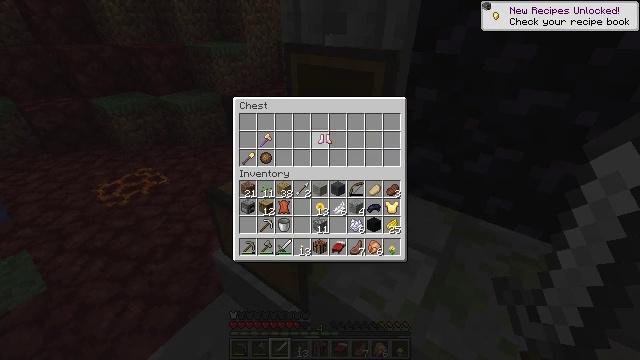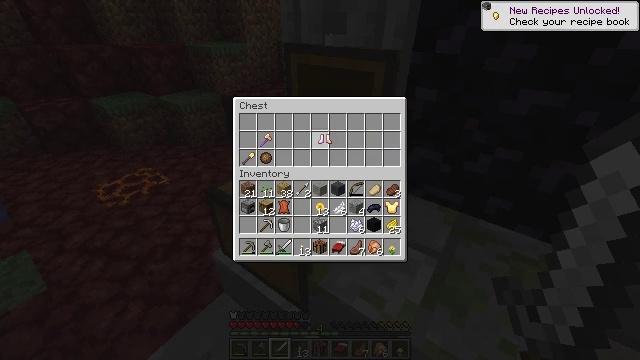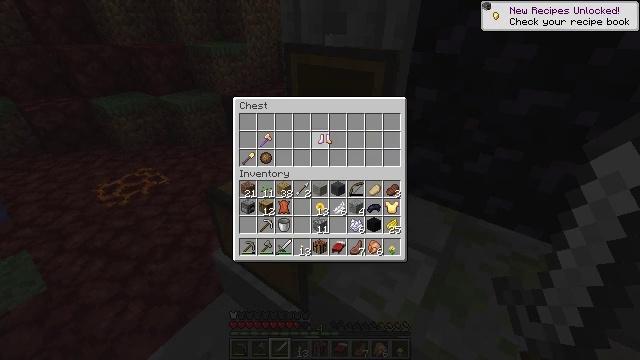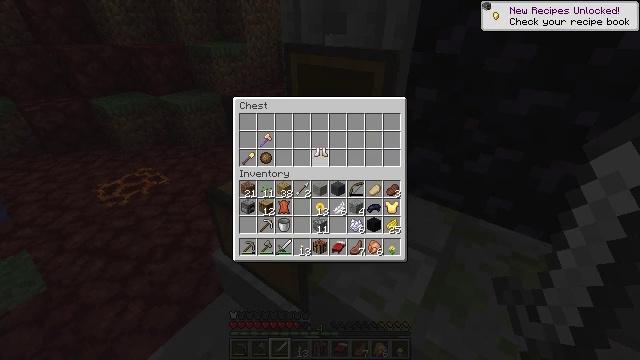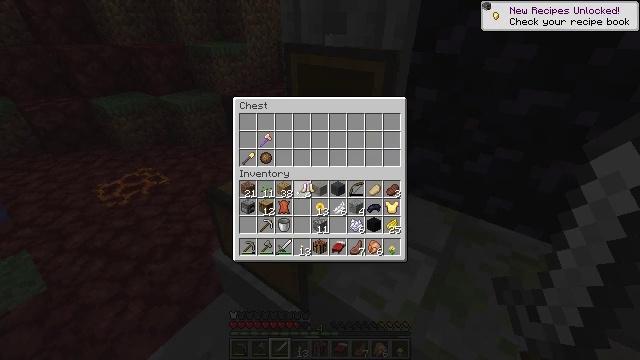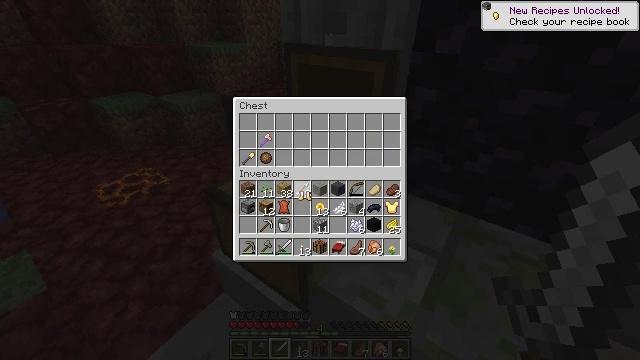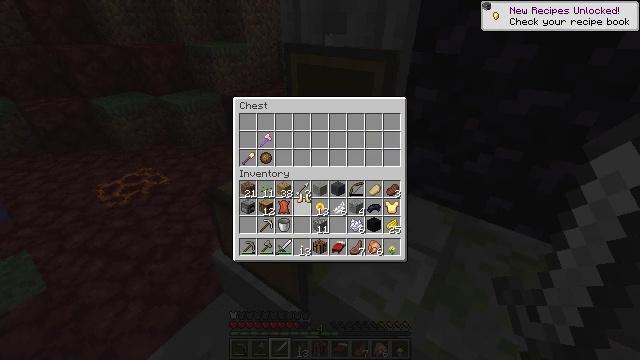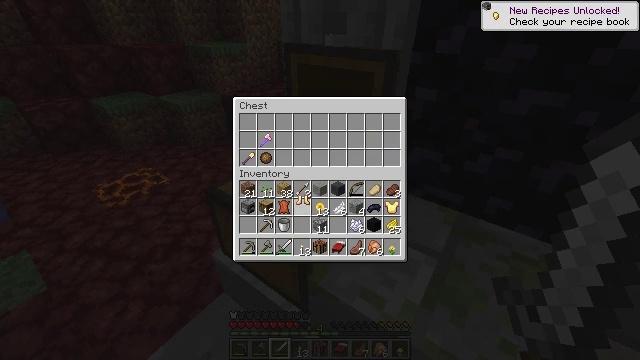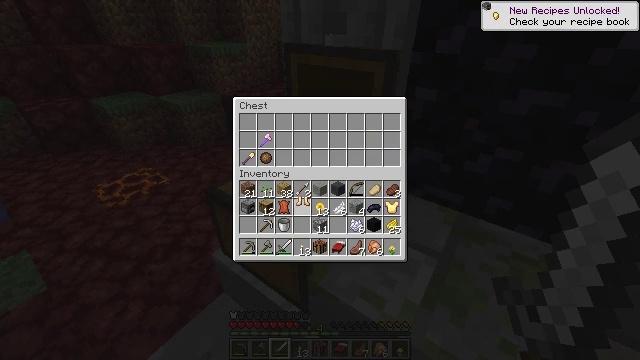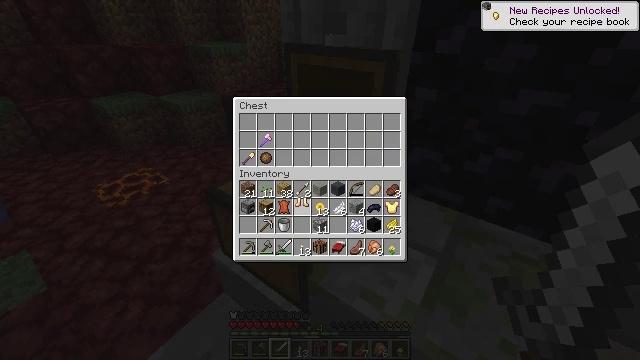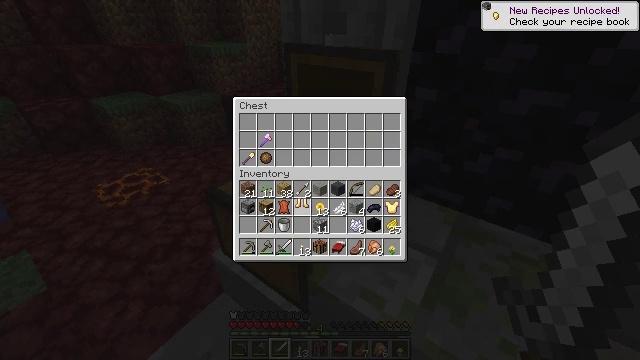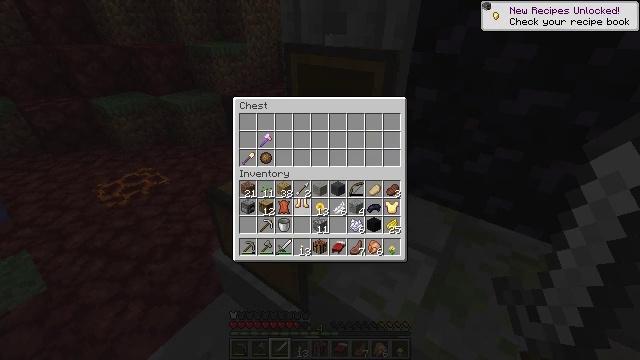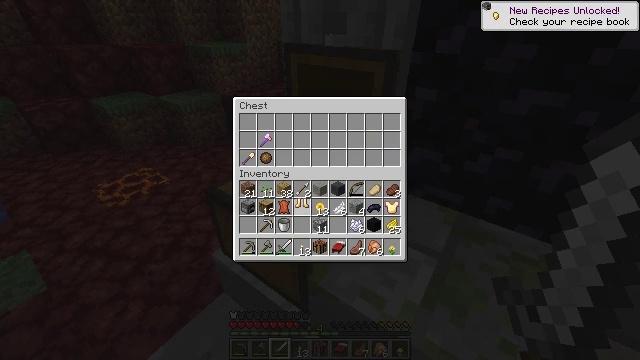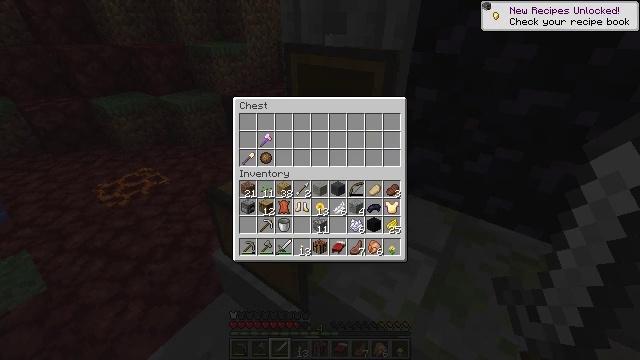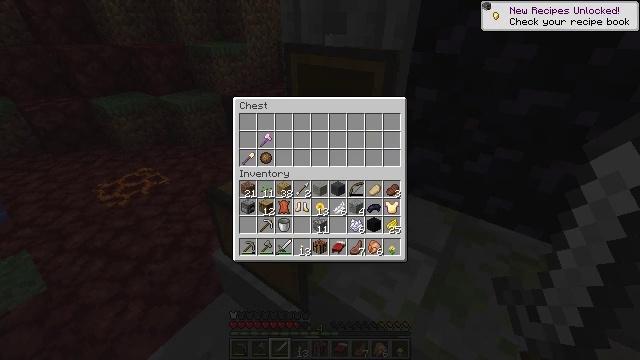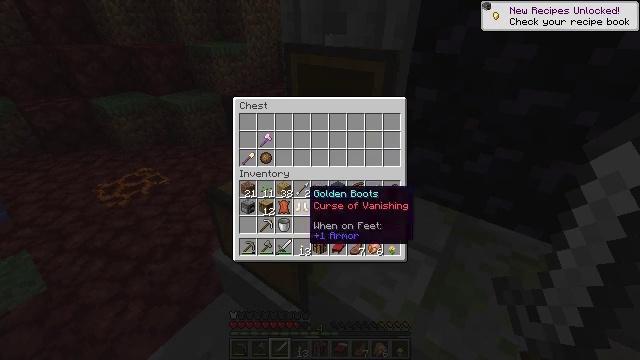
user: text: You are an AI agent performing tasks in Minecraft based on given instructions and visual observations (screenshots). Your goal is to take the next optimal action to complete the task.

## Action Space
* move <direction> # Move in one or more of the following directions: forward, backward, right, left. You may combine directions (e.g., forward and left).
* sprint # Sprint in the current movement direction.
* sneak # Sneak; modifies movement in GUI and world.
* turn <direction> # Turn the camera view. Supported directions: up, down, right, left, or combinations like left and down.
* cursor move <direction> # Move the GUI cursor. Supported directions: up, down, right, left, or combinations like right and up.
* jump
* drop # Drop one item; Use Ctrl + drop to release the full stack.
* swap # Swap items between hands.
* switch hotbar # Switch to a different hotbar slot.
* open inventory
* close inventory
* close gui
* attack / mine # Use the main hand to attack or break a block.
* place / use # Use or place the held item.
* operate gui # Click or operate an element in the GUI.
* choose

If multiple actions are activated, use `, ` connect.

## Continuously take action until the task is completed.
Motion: motion action
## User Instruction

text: Remove a bow from the inventory.
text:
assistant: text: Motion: operate gui
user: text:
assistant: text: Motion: no_op
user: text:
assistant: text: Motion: cursor move down
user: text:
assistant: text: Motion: cursor move left and down
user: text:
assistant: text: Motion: cursor move down
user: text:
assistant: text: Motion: no_op
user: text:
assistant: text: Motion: no_op
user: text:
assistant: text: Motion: no_op
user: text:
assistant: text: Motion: no_op
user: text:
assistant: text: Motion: no_op
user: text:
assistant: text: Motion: no_op
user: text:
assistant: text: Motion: no_op
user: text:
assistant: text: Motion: operate gui
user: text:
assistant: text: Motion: operate gui
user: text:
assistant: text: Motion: no_op
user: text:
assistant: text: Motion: no_op
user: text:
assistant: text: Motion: no_op
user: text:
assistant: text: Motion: no_op
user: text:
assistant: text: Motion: cursor move up
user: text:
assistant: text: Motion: cursor move up
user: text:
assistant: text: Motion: cursor move up
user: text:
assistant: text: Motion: cursor move left and up
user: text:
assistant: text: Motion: cursor move left and up
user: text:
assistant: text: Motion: no_op
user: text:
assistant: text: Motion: no_op
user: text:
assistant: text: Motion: no_op
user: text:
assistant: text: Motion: no_op
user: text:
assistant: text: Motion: no_op
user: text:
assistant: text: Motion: no_op
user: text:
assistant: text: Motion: no_op